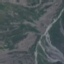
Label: HerbaceousVegetation